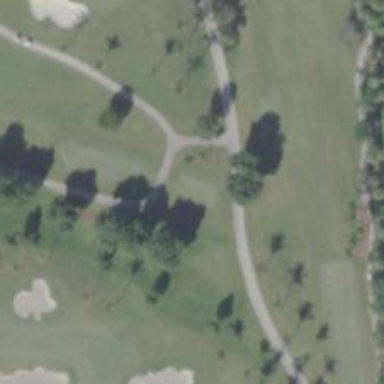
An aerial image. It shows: Golf tee.